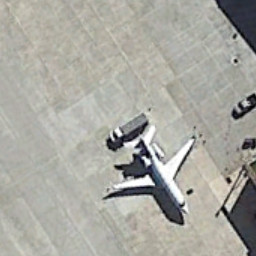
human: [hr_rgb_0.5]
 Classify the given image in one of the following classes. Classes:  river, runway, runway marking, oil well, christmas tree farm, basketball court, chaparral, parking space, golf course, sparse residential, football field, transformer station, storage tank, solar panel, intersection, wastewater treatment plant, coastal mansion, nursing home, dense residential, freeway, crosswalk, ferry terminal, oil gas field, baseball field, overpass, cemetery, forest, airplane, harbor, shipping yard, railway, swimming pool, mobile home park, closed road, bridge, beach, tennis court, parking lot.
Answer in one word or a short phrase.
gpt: airplane